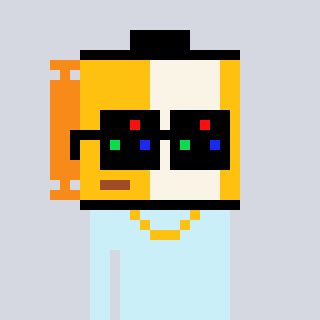
a pixel art character with square black sunglasses, a film roll-shaped head and a cold-colored body on a cool background